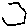
Label: hexagon